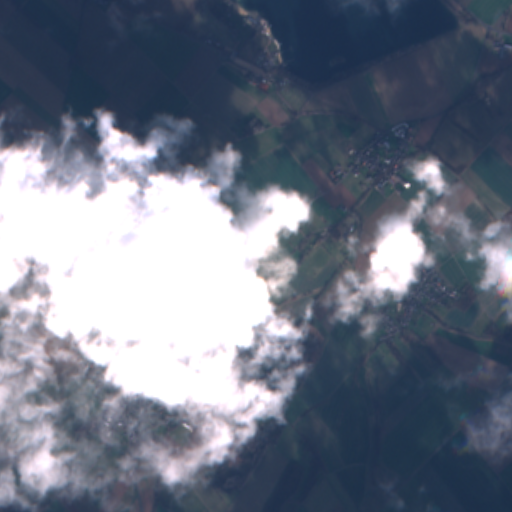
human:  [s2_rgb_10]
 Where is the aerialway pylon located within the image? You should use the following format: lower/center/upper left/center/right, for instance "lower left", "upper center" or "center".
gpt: The aerialway pylon is located in the upper center of the image.
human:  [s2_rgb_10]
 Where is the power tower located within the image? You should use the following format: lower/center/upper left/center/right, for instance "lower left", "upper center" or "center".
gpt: The power tower is located in the upper left of the image.
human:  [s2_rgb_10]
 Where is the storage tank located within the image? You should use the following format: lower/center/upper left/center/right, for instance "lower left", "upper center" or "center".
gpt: The storage tank is located in the lower left of the image.
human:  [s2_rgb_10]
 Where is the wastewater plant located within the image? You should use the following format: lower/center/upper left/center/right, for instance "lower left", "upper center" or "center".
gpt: The wastewater plant is located in the lower center of the image.
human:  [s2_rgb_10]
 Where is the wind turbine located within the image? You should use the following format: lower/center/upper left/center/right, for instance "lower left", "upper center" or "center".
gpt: The wind turbine is located in the upper center of the image.
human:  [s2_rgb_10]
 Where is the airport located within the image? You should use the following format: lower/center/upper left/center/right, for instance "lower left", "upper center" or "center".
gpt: There is no airport in the image.